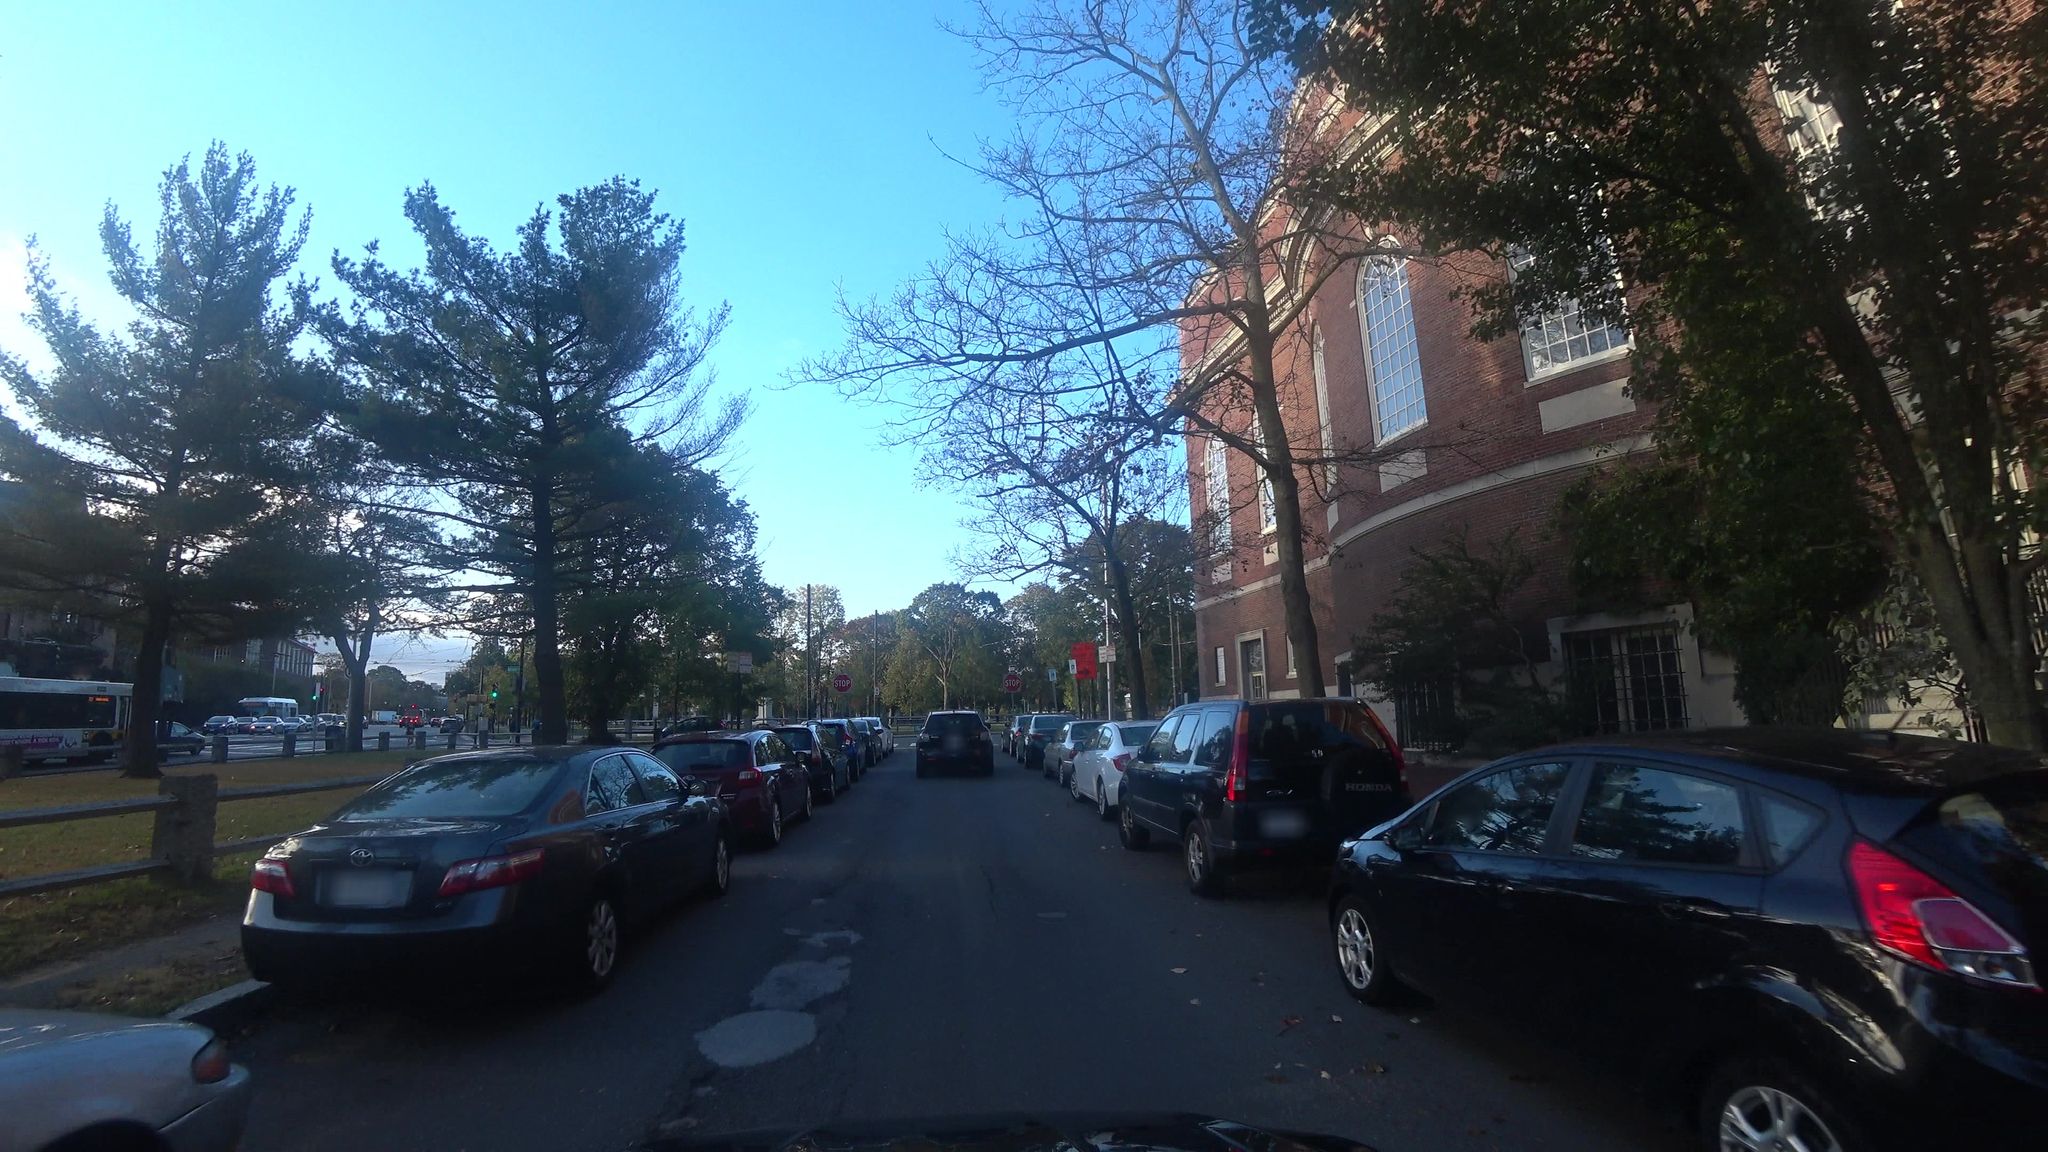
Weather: clear
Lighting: day
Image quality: good
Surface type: driving surface
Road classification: footway
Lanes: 1
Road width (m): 20.1
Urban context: urban centre
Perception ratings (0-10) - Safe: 7.08, Lively: 9.72, Beautiful: 8.69, Boring: 2.3, Depressing: 1.3, Wealthy: 6.81